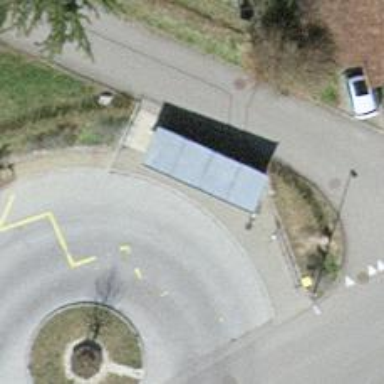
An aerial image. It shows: Platform with shelter for public transport.